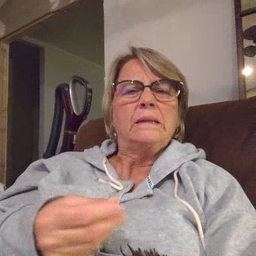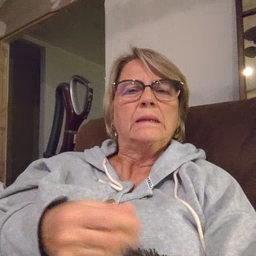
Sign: wet